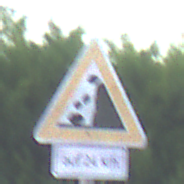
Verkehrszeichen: SteinschlagRechts
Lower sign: LaengeEinerStrecke6
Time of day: SunriseSunset
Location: Outdoor (Urban)
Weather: Clear
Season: NotSpecified
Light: Natural